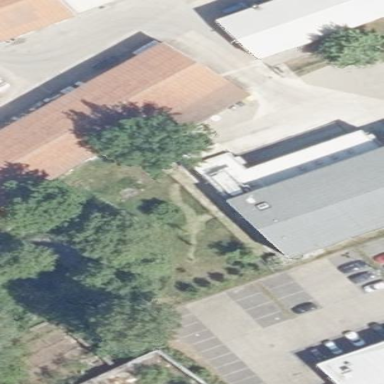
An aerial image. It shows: Commercial building.